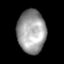
Tissue: lung
Cell type: Epithelial cells
Senescence score: 0.1769
Nuclear area (px): 1192
Mean DAPI intensity: 158.061